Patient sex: M
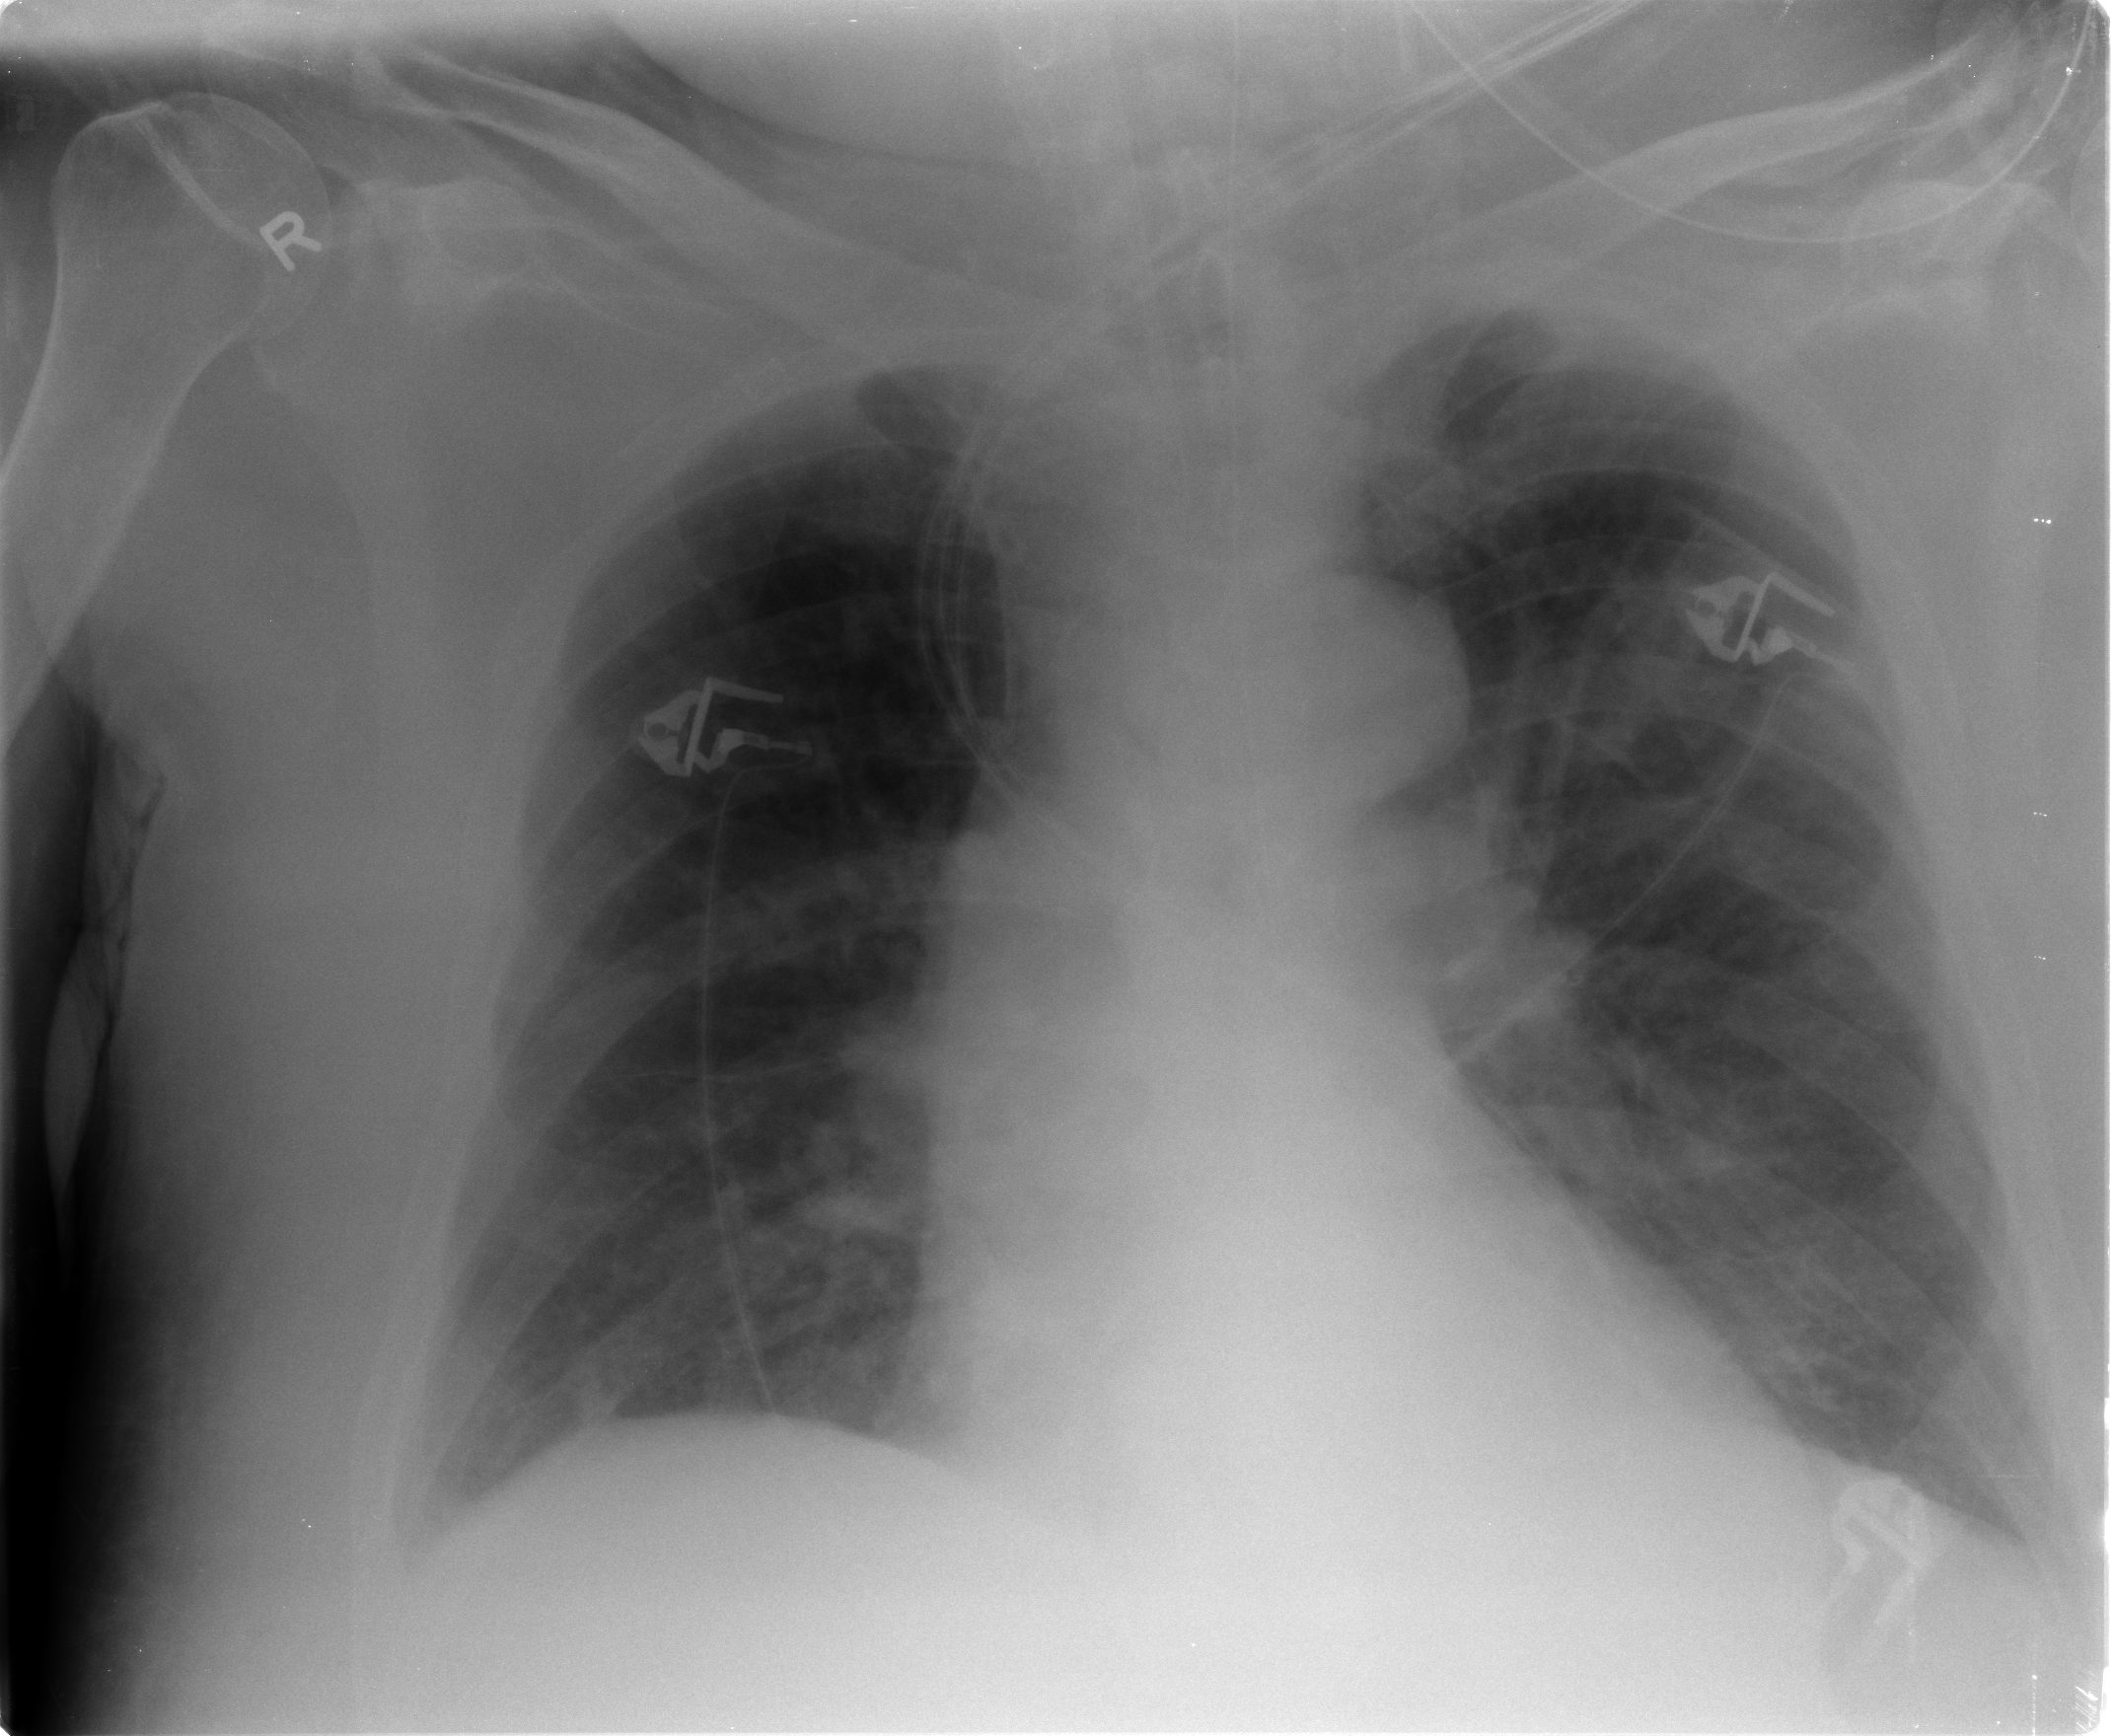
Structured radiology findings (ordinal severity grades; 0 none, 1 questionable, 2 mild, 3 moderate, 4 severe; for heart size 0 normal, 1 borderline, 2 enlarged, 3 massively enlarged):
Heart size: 2
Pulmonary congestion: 2
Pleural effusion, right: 2
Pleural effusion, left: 2
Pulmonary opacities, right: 2
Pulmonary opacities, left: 1
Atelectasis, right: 2
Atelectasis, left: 2